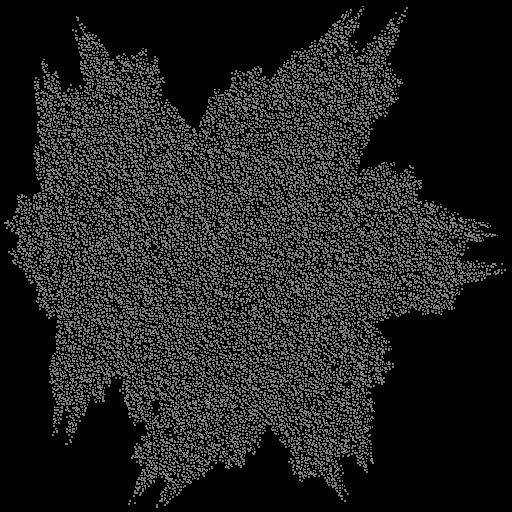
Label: bedder